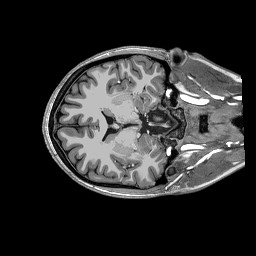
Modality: T1w
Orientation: axial
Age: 24
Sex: female